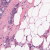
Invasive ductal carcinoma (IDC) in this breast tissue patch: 1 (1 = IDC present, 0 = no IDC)